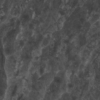
Label: not_dusty